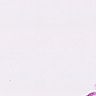
Metastatic tissue present: no